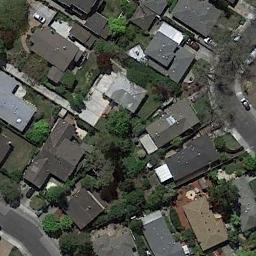
Label: residential